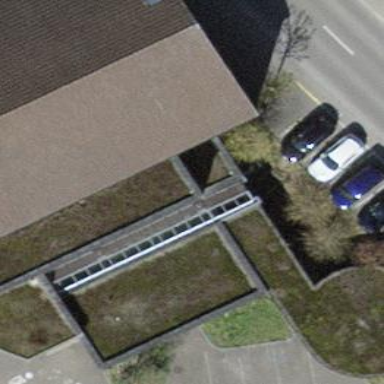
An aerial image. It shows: View of roof of building.